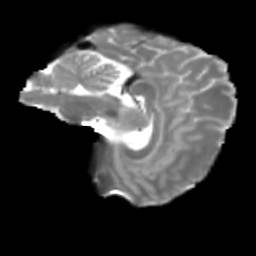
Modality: T2w
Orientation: sagittal
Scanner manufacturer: siemens
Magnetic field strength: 3 T
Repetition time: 4 s
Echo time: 0.0594 s